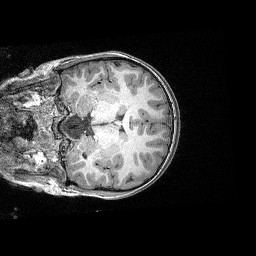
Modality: T1w
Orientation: coronal
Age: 9
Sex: male
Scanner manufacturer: siemens
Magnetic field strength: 3 T
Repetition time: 2.4 s
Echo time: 0.00308 s